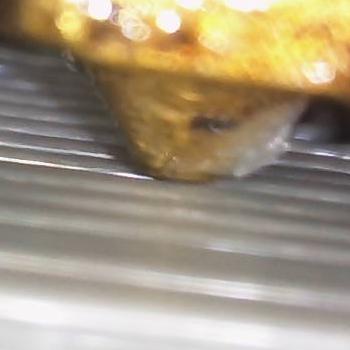
Flow rate: 162%